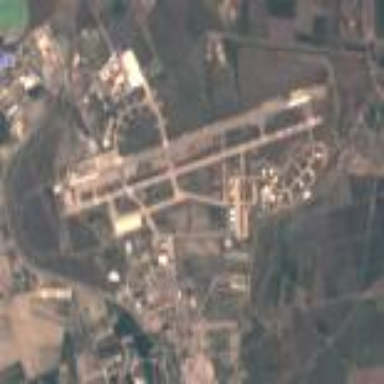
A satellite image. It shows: Airfield designated for military use.